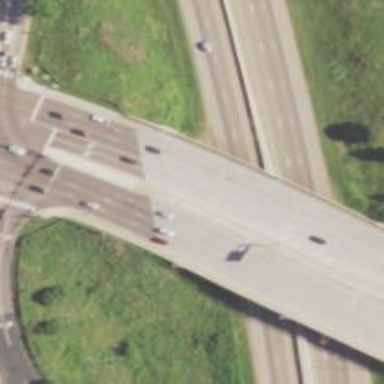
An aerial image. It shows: Trunk road bridge.